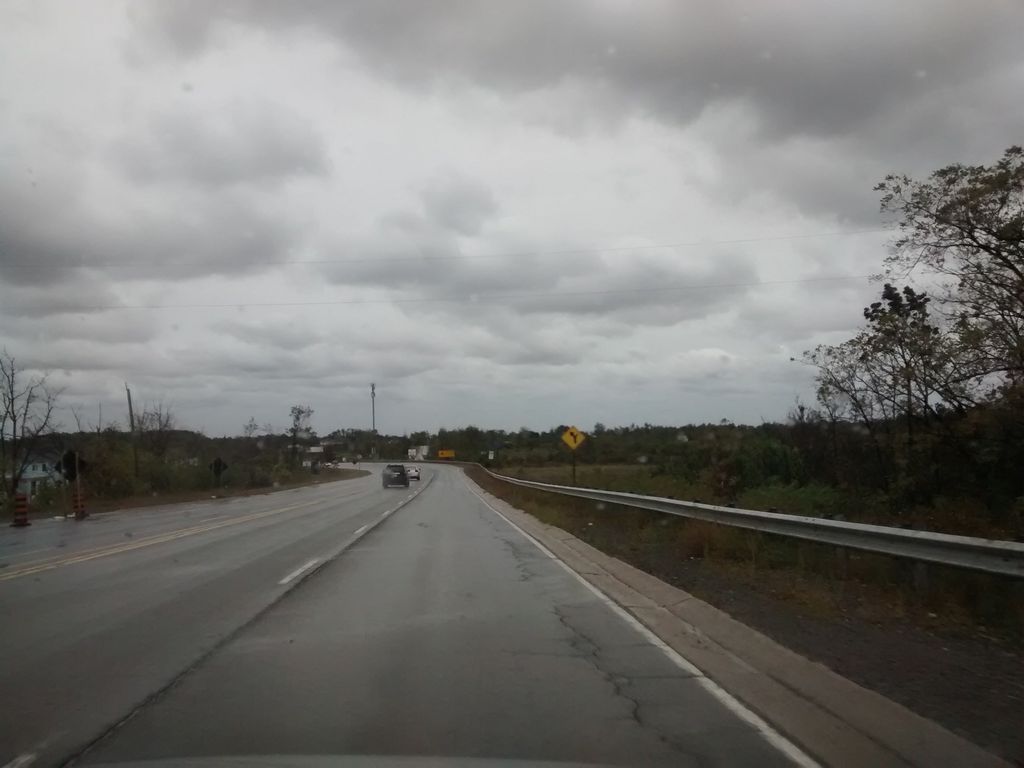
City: hamilton